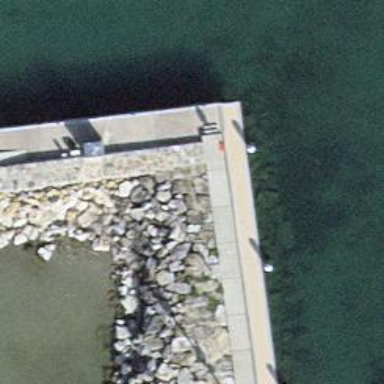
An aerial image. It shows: Man-made pier.